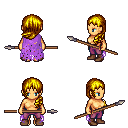
a pixel art fantasy rpg character, female body template, human, tanned skin, maroon tattered cape, magenta pants, blonde left-swept hairstyle, brown shoes, spear, four views (front, back, left, right), 2x2 character sprite sheet, small pixel art, hard edges, no anti-aliasing